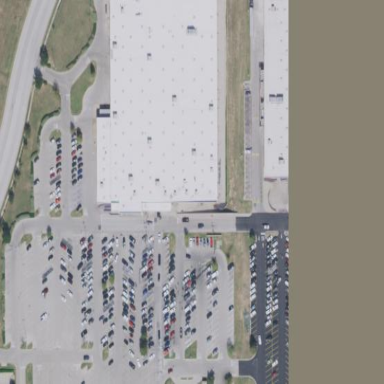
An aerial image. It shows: Retail area.